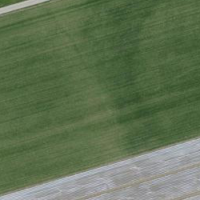
EUNIS habitat code: 52
Species observed at this site:
Larus michahellis